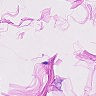
Metastatic tissue present: no